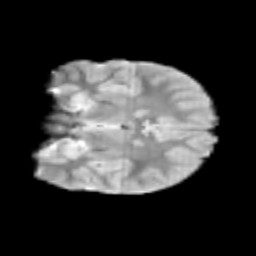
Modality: T2w
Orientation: coronal
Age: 9
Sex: female
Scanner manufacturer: siemens
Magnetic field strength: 3 T
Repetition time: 3.8 s
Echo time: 0.07 s